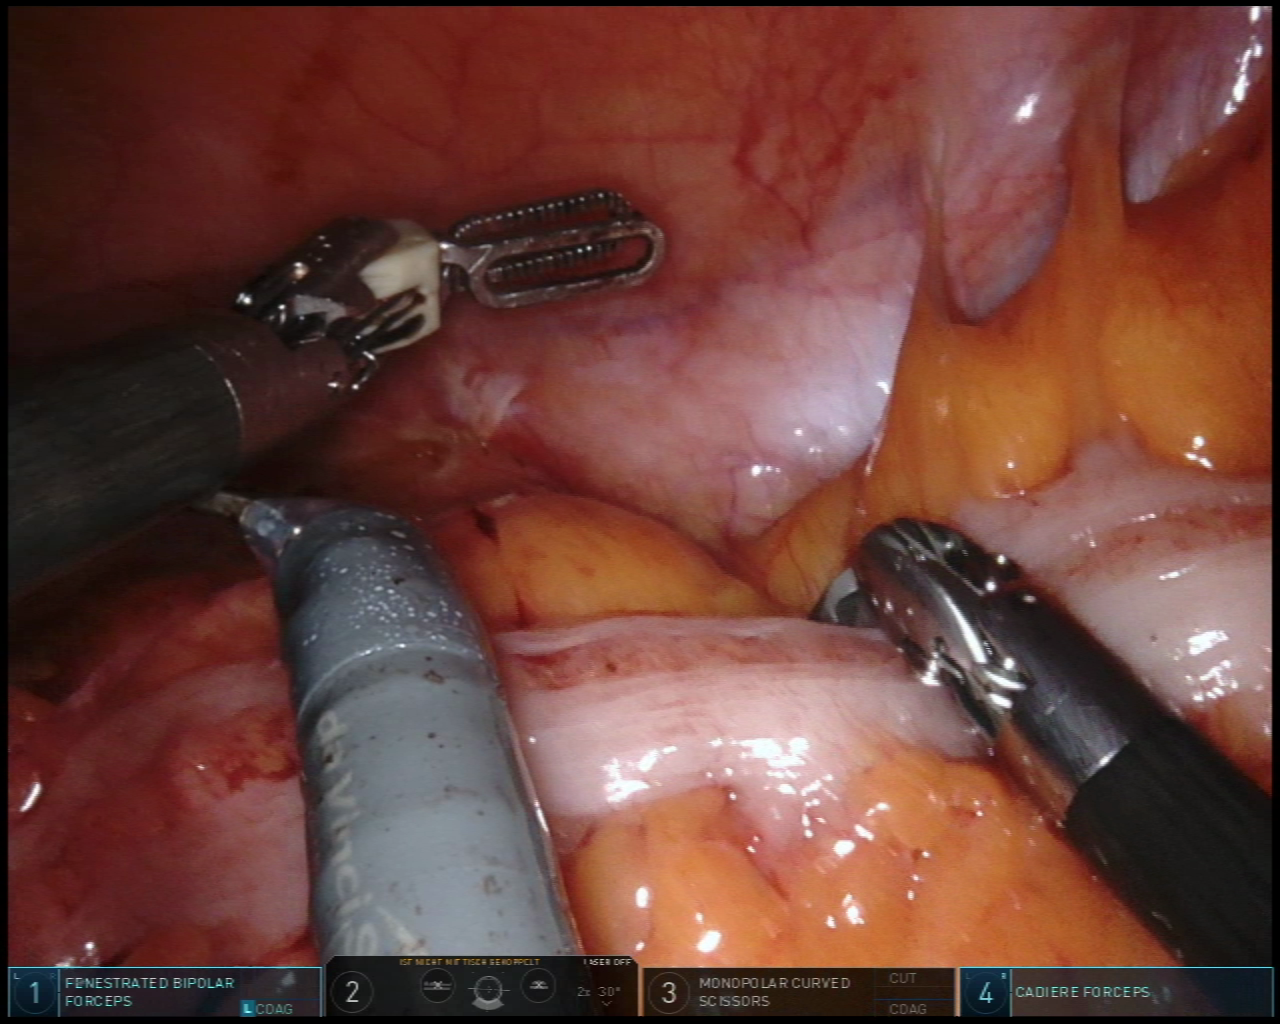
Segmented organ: colon
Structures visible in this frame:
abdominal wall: yes
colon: yes
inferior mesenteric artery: no
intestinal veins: no
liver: no
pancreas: no
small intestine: no
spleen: no
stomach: no
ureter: no
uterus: no
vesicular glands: no